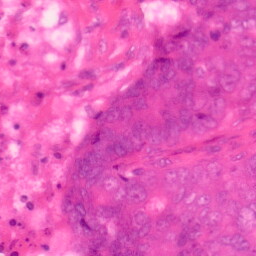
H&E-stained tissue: Colon